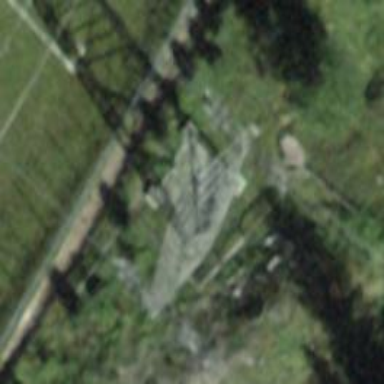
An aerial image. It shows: Power tower.